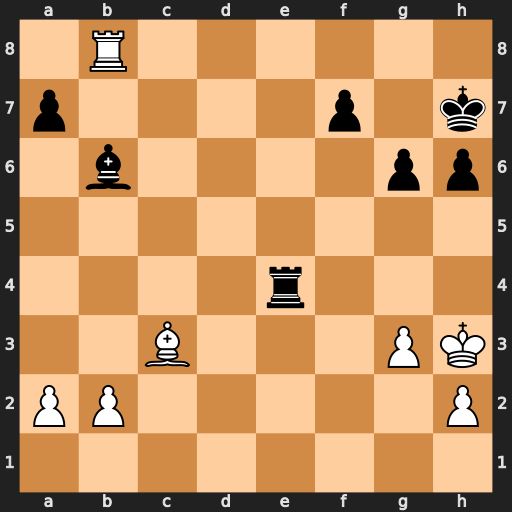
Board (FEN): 1R6/p4p1k/1b4pp/8/4r3/2B3PK/PP5P/8
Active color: w
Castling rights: -
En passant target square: -
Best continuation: Rh8#